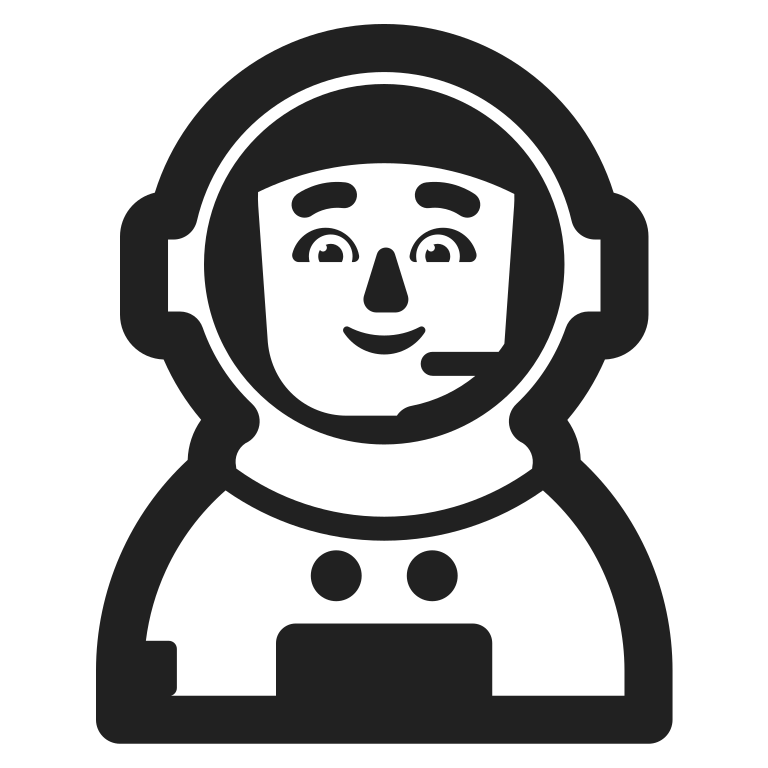
man astronaut high contrast default